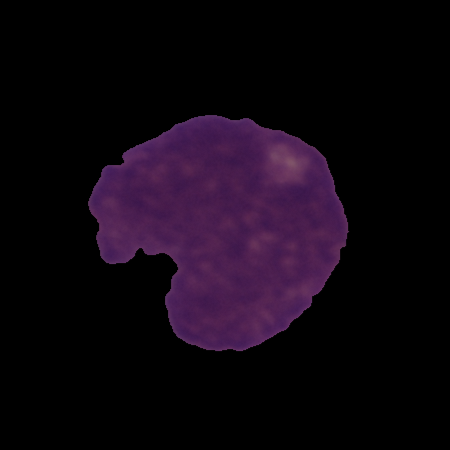
Label: cancer